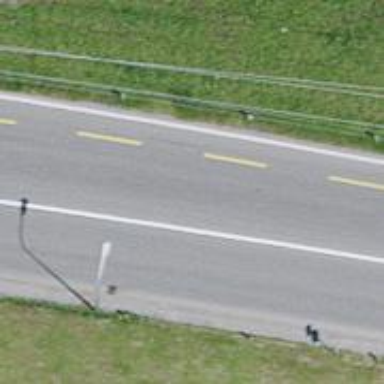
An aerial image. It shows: Secondary road with lane designated for cycling on the left side. The road surface is asphalt.